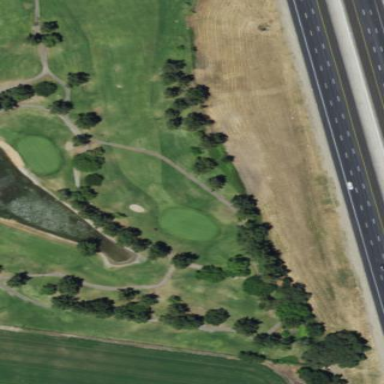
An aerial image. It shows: Scenic golf fairway.